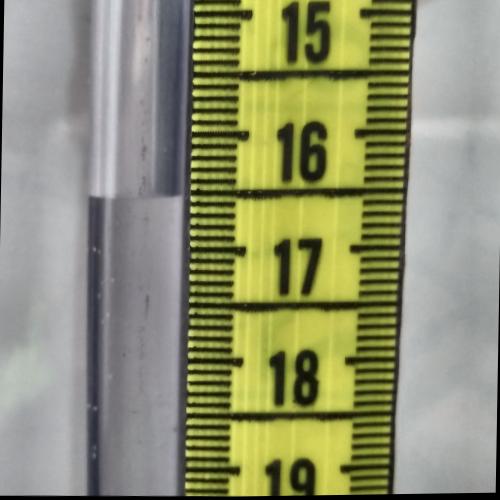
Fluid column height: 16.5 cm